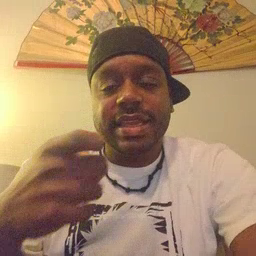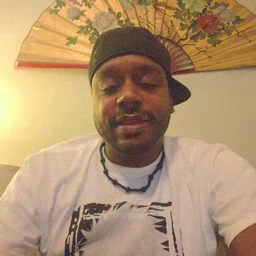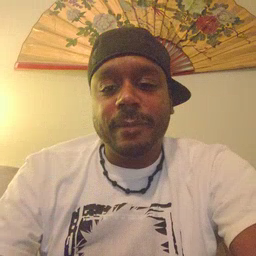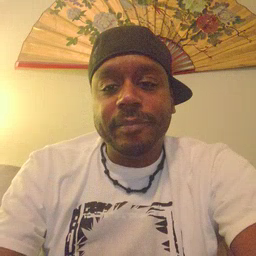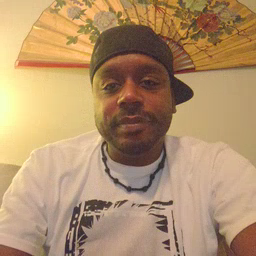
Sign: fast